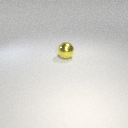
large yellow metal sphere